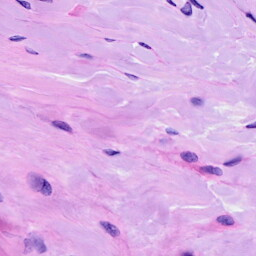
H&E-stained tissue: Ovarian